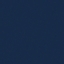
Land use / land cover class: SeaLake